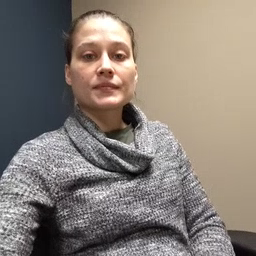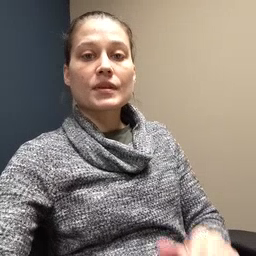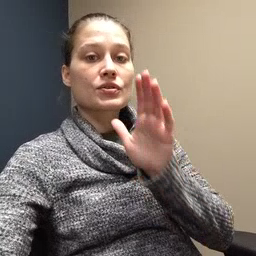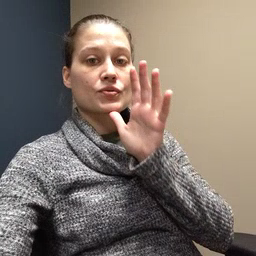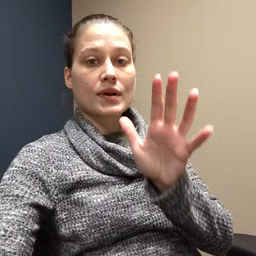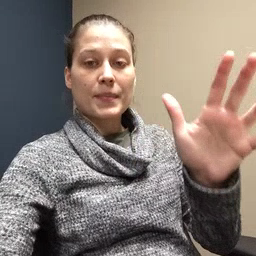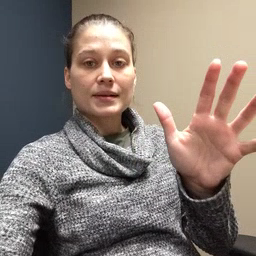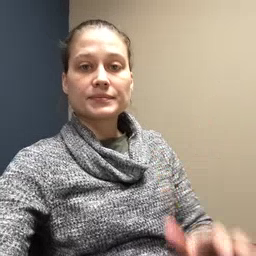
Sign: grandma